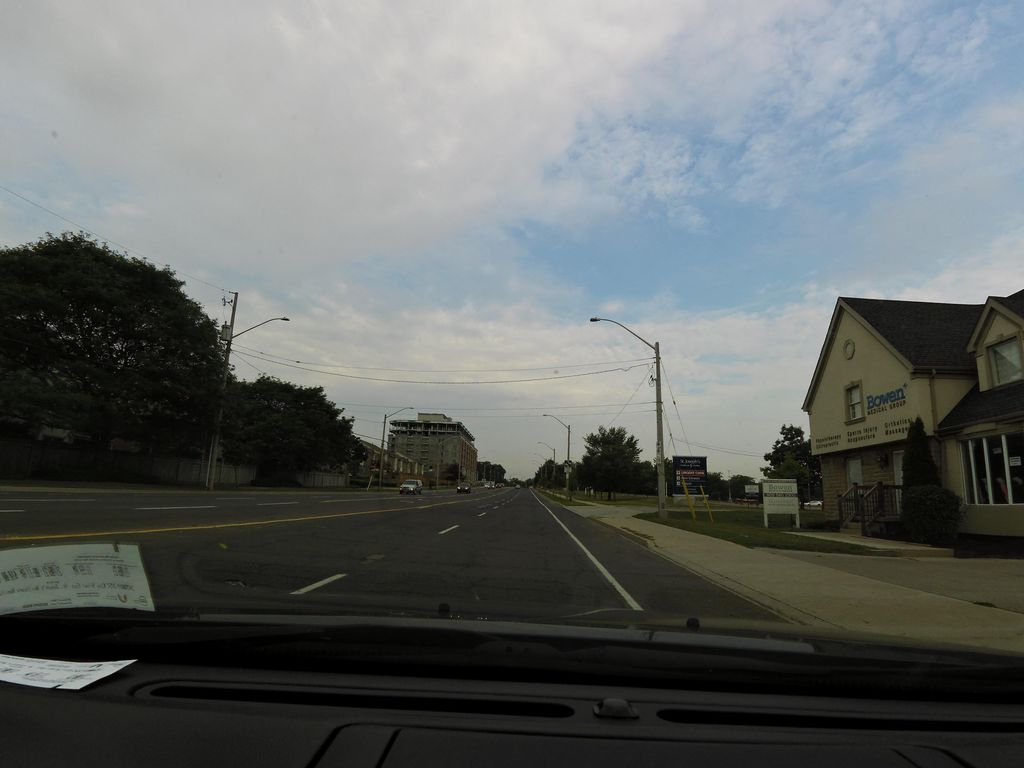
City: hamilton